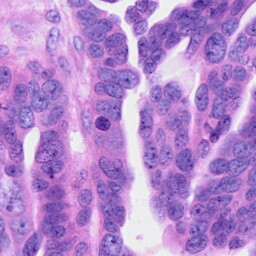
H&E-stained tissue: Ovarian